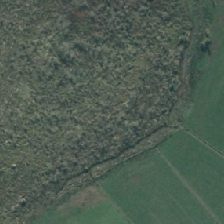
Land cover: manuka_kanuka